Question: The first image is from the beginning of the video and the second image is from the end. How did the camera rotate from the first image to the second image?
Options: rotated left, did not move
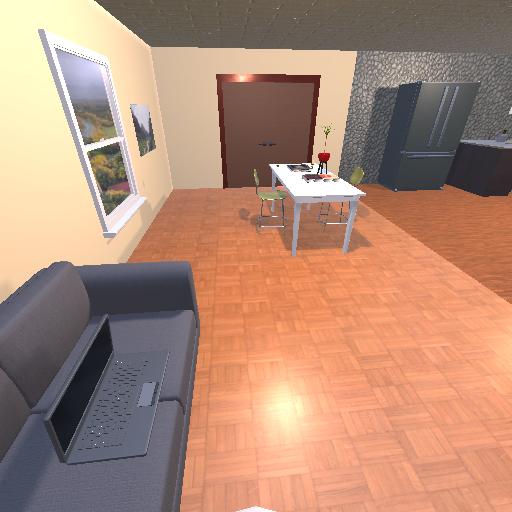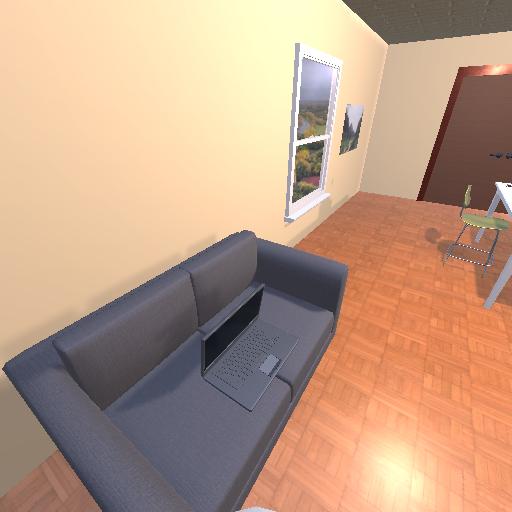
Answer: rotated left